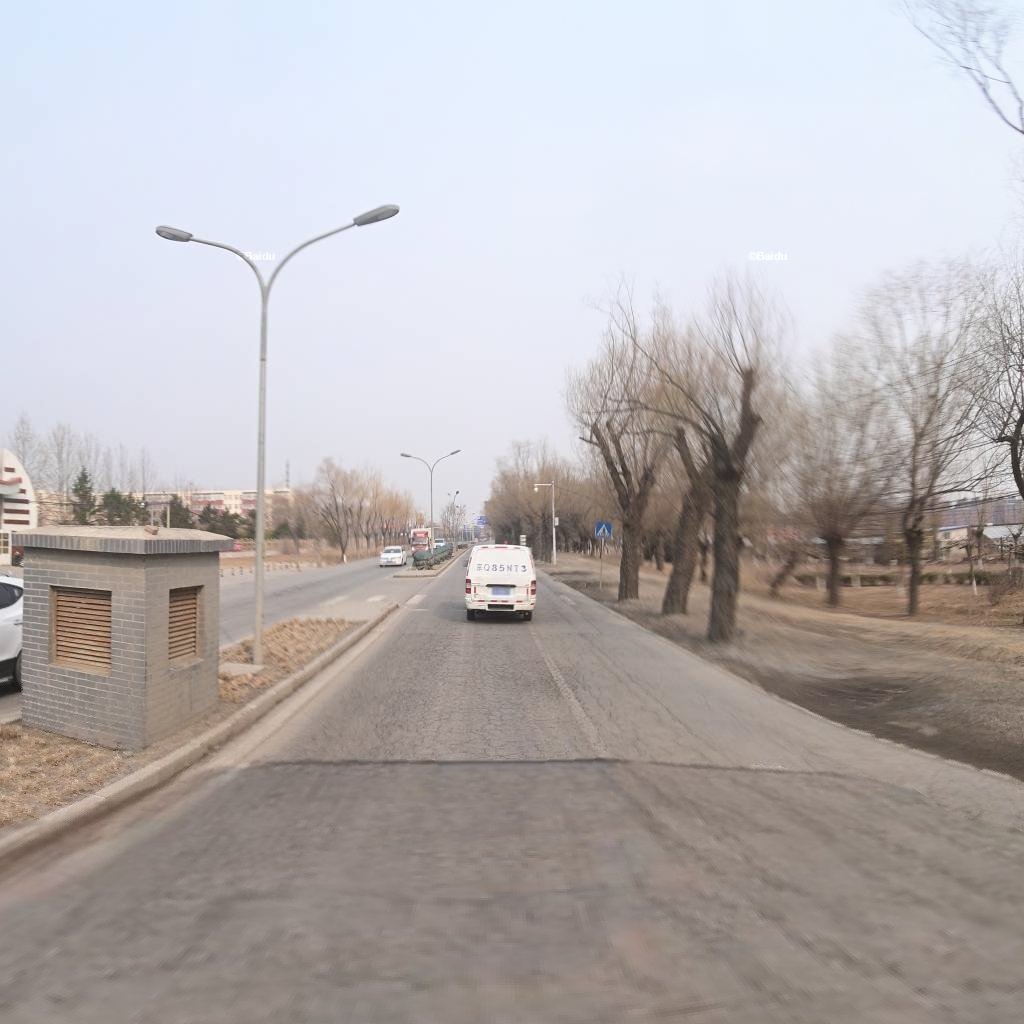
Region: Haidian
Road damage annotations: alligator crack